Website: bh-photo
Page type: cart
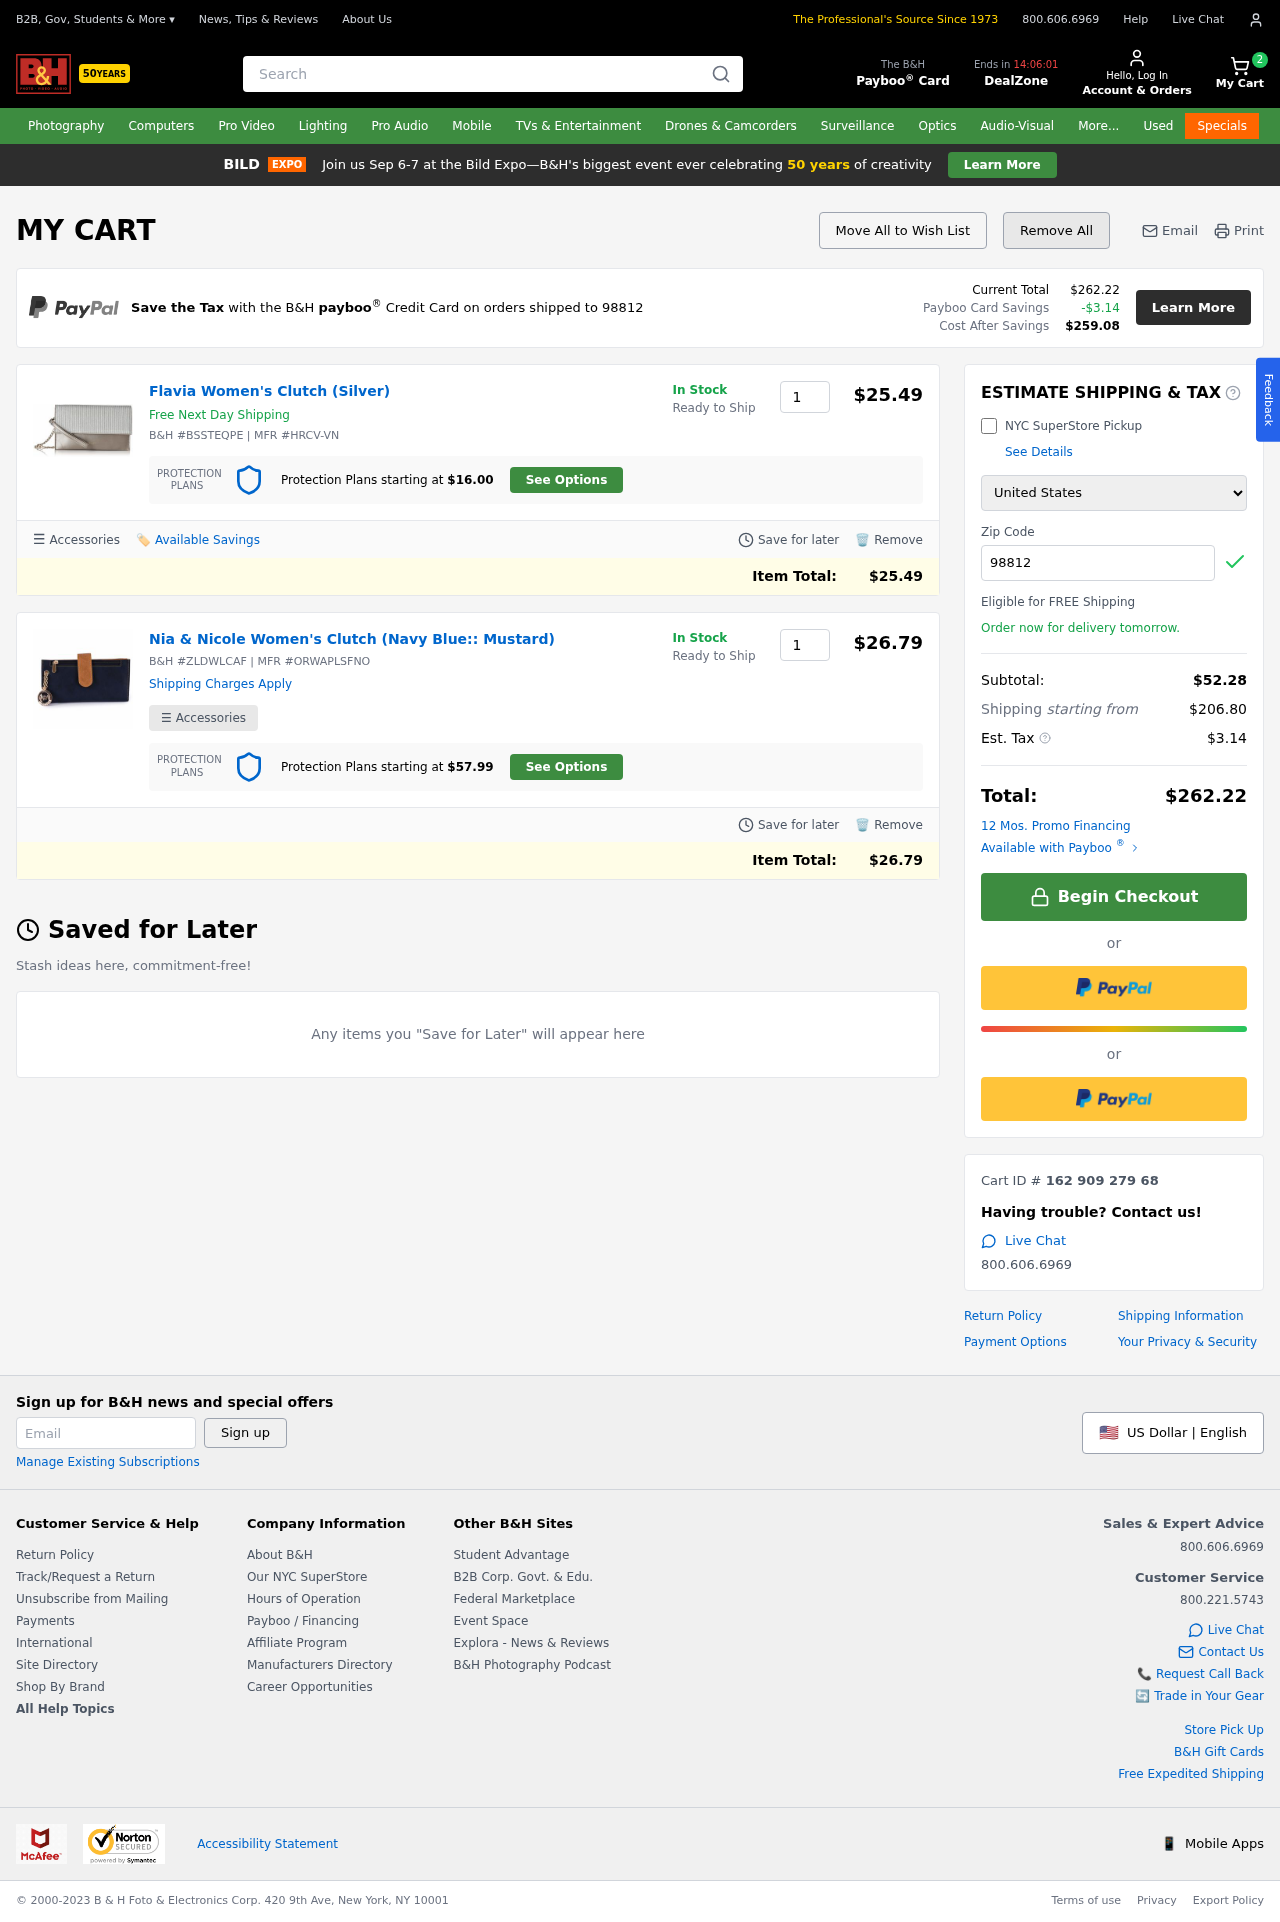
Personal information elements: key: PII_COUNTRY
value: United States
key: PII_POSTCODE
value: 98812
Product elements: key: PRODUCT1_NAME
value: Flavia Women's Clutch (Silver)
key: PRODUCT1_PRICE
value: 25.49
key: PRODUCT1_QUANTITY
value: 1
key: PRODUCT2_NAME
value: Nia & Nicole Women's Clutch (Navy Blue:: Mustard)
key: PRODUCT2_PRICE
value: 26.79
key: PRODUCT2_QUANTITY
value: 1
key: PRODUCT1_ITEM_TOTAL
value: $25.49
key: PRODUCT2_ITEM_TOTAL
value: $26.79
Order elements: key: ORDER_NUM_ITEMS
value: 2
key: ORDER_TOTAL
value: $262.22
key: ORDER_TAX
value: -$3.14
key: ORDER_TAX
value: $3.14
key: ORDER_TOTAL_AFTER_SAVINGS
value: $259.08
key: ORDER_SUBTOTAL
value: $52.28
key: ORDER_SHIPPING_COST
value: $206.80
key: ORDER_ID
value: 162 909 279 68
Search elements: key: HEADER_SEARCH
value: Search